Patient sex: F
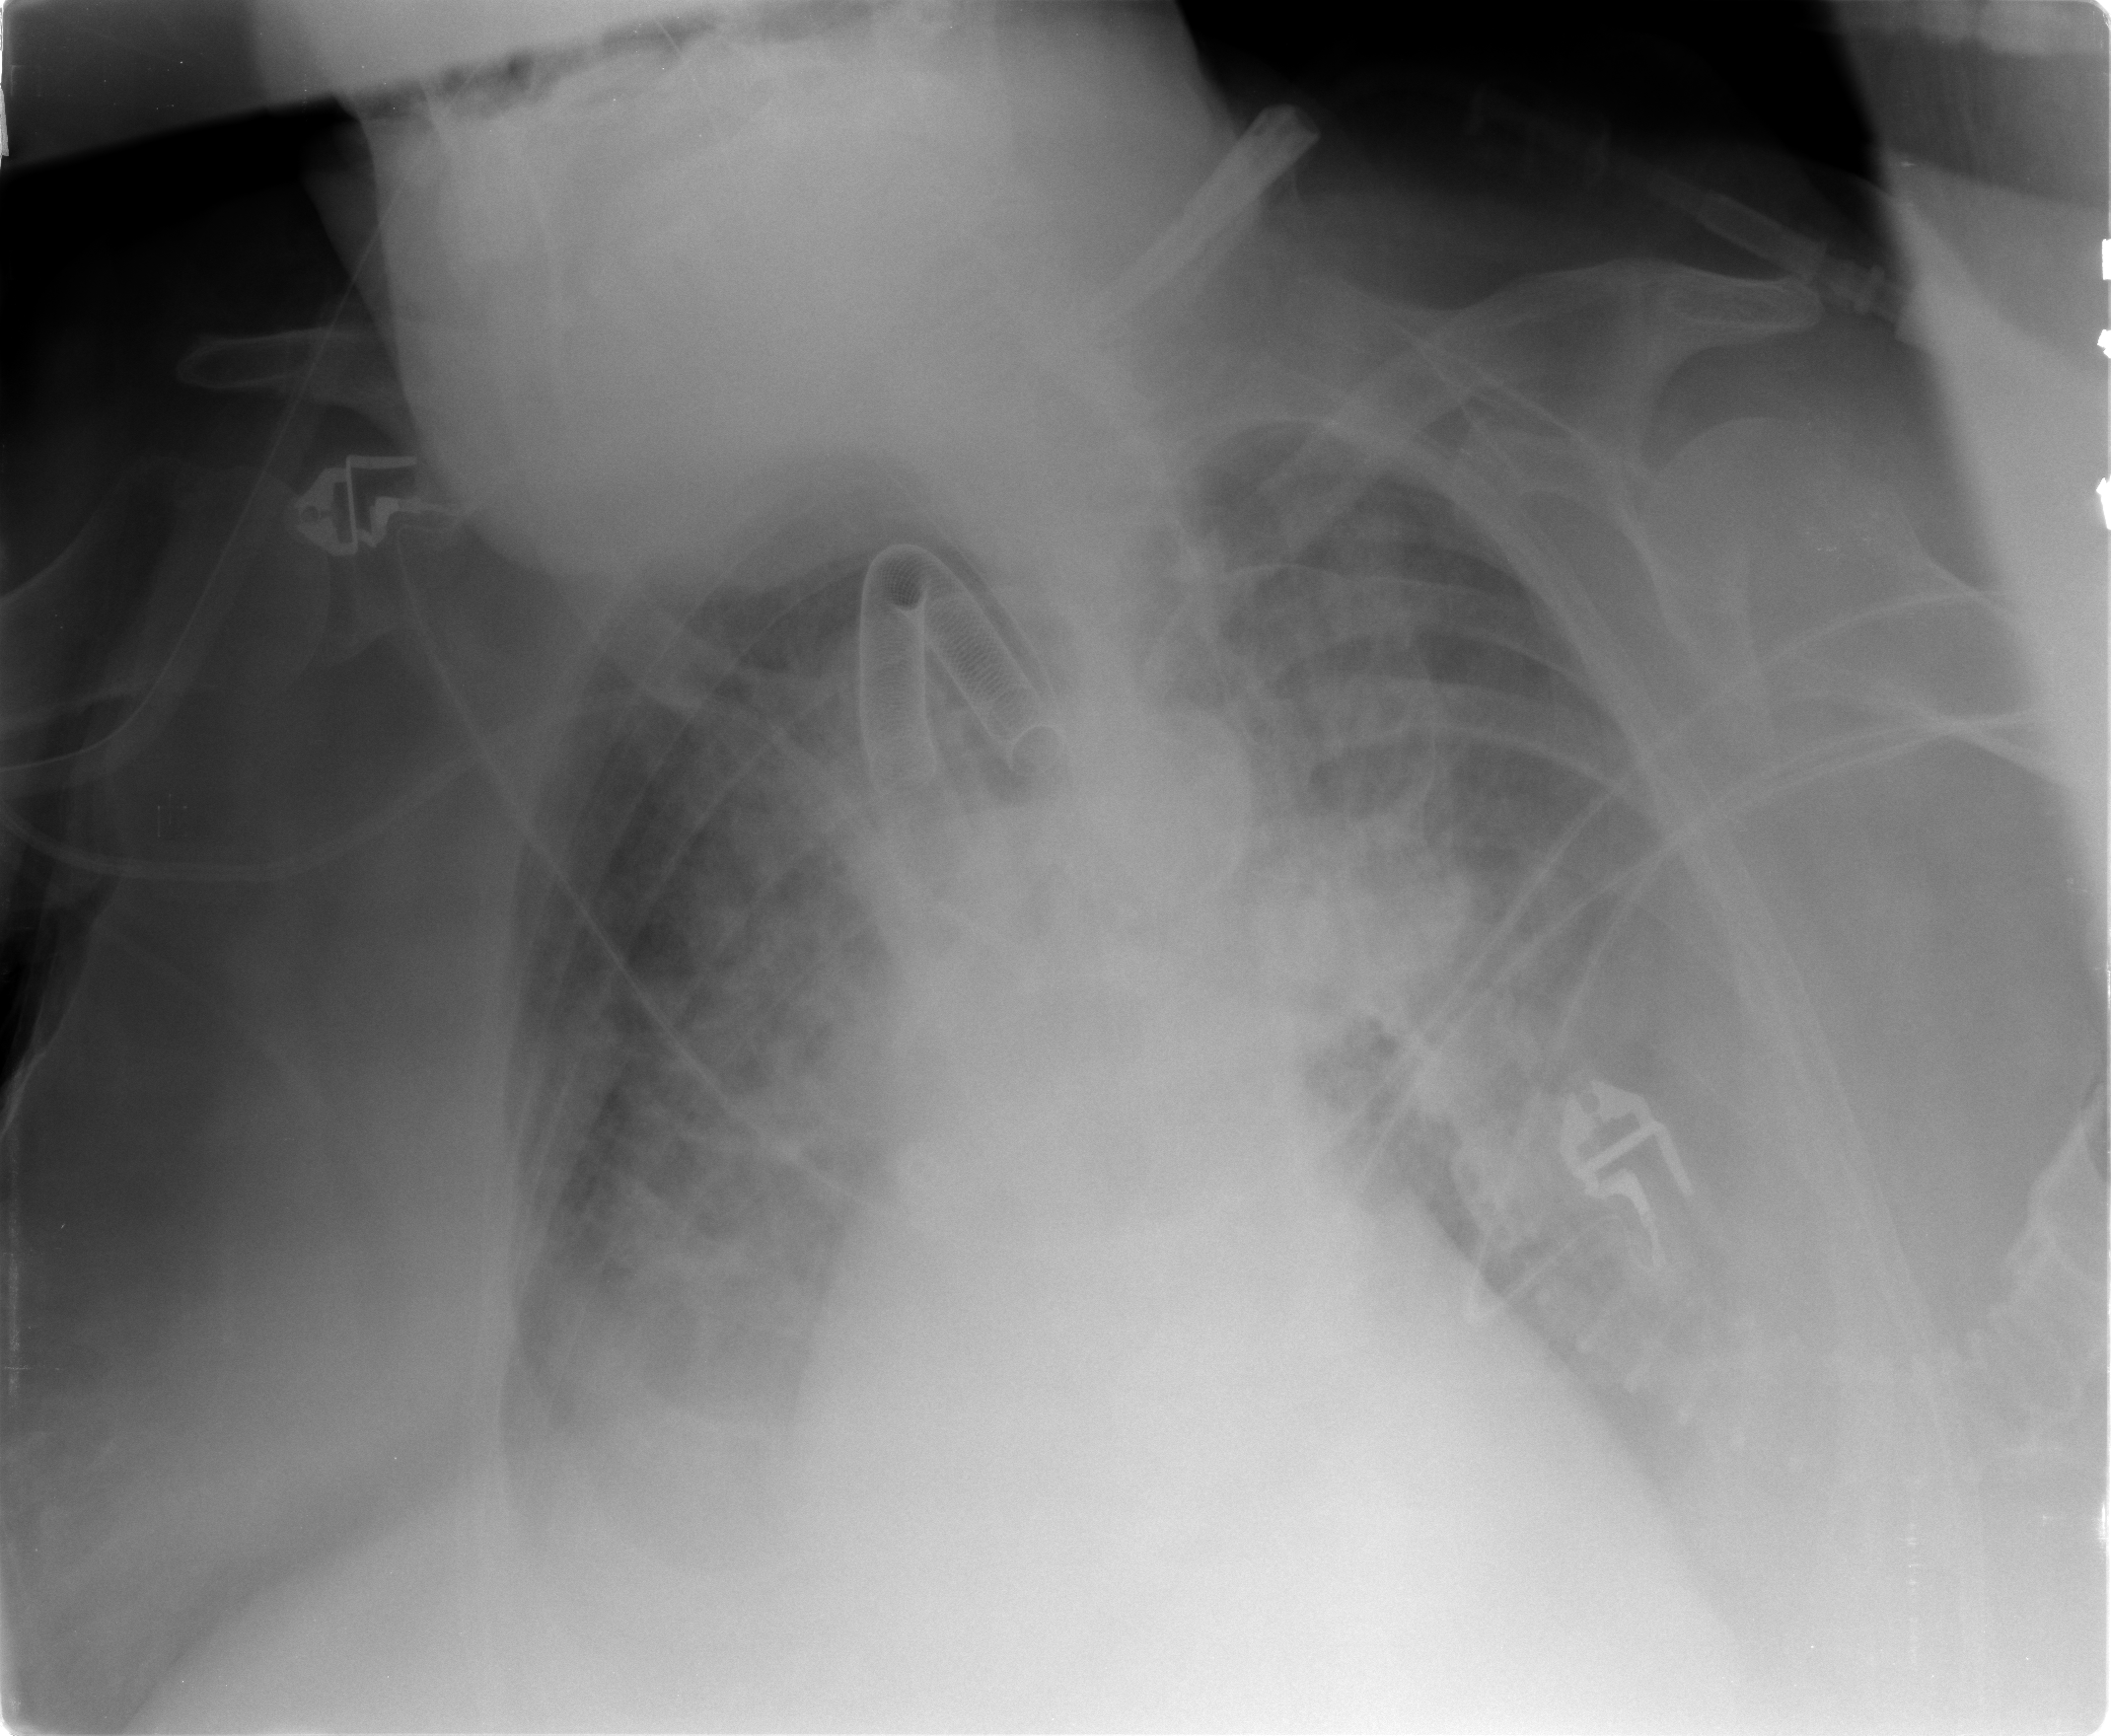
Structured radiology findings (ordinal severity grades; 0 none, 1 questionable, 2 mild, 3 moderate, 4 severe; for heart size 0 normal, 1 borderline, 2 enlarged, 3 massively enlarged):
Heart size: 1
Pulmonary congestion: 2
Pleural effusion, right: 3
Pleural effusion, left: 3
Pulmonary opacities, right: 2
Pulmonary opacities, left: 2
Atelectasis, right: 2
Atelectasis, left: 2